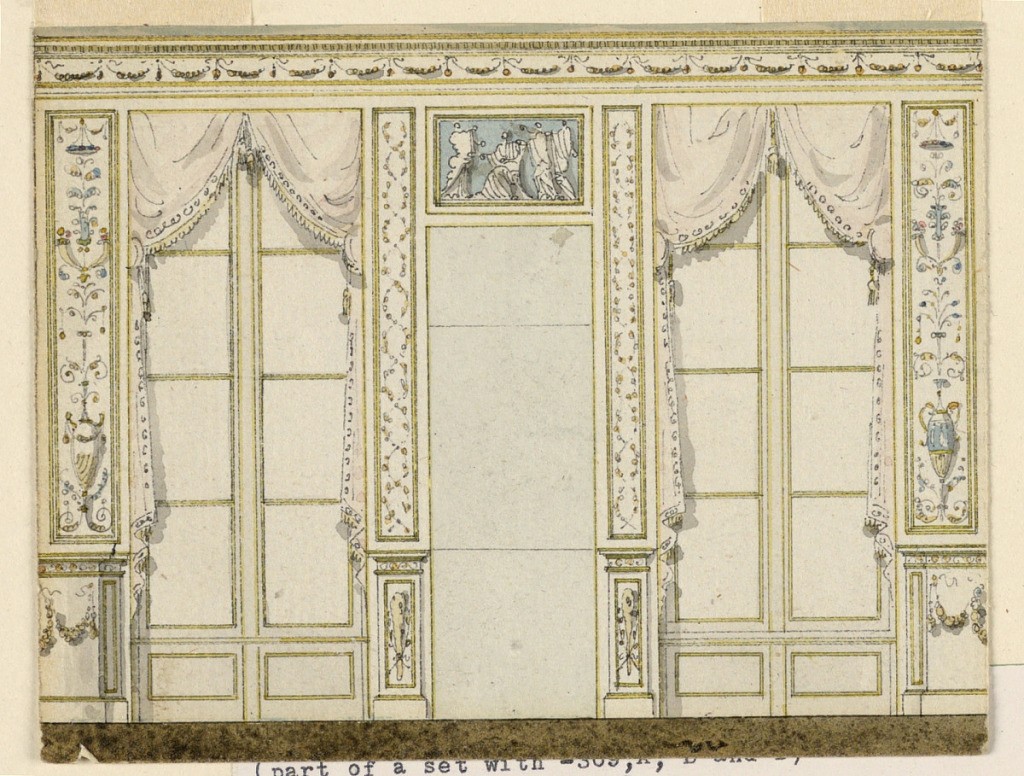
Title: Design for a Salon
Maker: François-Jacques Delannoy, French, 1755 - 1835
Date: ca. 1785
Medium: Pen and ink, brush and watercolor, graphite on paper
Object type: Drawing
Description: A short side wall showing a door flanked by high windows with hangings.